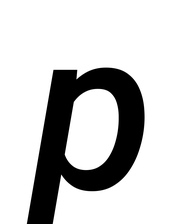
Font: Roboto-Italic_Medium_Italic